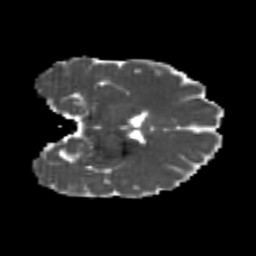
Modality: MD
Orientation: coronal
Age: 21
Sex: female
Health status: healthy
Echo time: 0.074 s